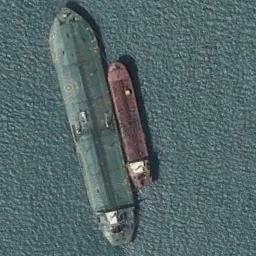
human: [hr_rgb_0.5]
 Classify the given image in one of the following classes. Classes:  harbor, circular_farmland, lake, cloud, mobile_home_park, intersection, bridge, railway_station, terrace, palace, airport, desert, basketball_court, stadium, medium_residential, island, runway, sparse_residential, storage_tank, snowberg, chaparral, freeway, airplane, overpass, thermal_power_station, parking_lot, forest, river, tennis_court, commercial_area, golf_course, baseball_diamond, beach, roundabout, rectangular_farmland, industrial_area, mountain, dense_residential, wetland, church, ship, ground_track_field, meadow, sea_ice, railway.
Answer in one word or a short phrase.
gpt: ship